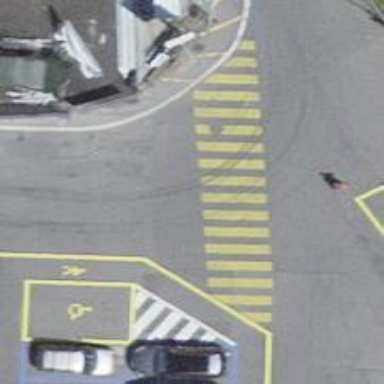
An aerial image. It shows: Asphalt parking aisle designated as service road.